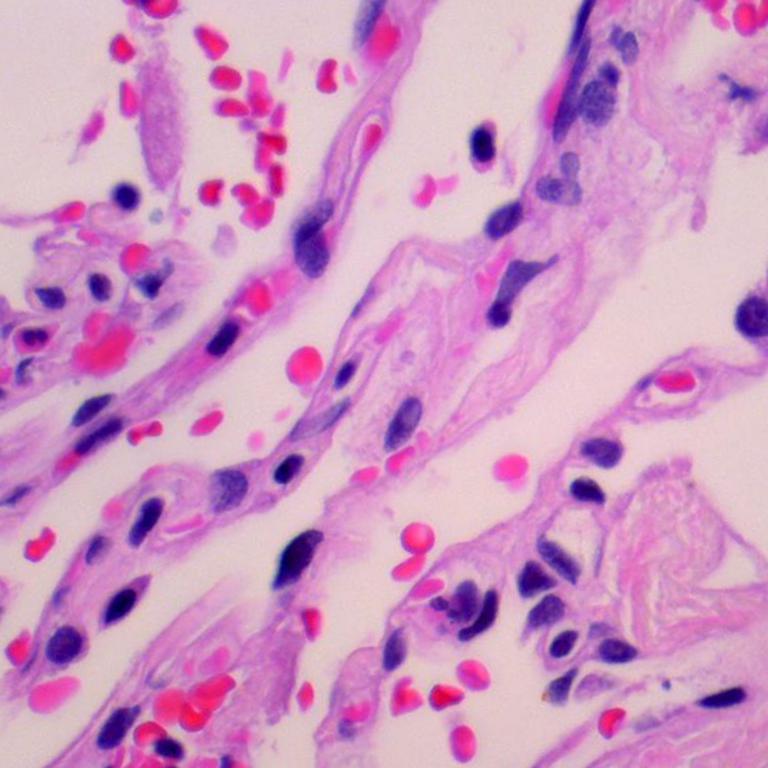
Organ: lung
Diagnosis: benign